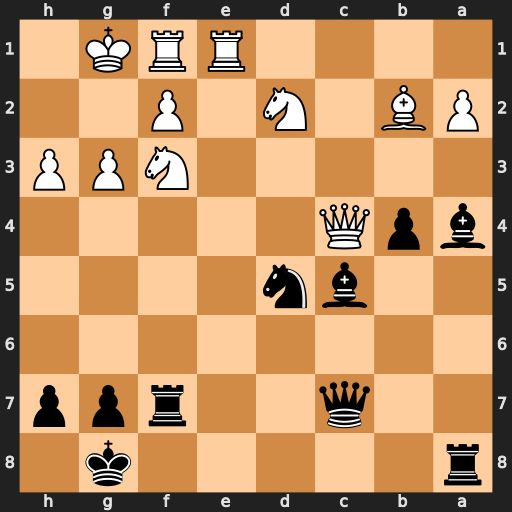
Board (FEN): r5k1/2q2rpp/8/2bn4/bpQ5/5NPP/PB1N1P2/4RRK1
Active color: b
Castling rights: -
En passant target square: -
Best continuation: Qxg3+ Kh1 Qxh3+